Question: I can use the module resolver with Javascript without any problem. Actually I can use it with Typescript without problem on runtime but on developing part I could not find the solution of 'Cannot find module or its corresponding type declerations' problem.
I'm looking for an answer which part am I doing it wrong?
Here are the files:
'''
{
"presets": ["module:metro-react-native-babel-preset"],
"plugins": [
[
"module-resolver",
{
"root": ["./src"],
"alias": [
{ "@shared-components": "./shared/components" },
{ "@shared-constants": "./shared/constants" },
{ "@shared-theme": "./shared/theme" },
{ "@font-size": "./shared/theme/font-size" },
{ "@api": "./services/api/index" },
{ "@fonts": "./shared/theme/fonts/index" },
{ "@colors": "./shared/theme/colors" },
{ "@theme": "./shared/theme/index" },
{ "@services": "./services" },
{ "@screens": "./screens" },
{ "@utils": "./utils/" },
{ "@assets": "./assets/" }
],
"extensions": [".js", ".jsx", ".ts", ".tsx"]
}
]
]
}
'''
'''
{
"compilerOptions": {
"target": "esnext",
"module": "esnext",
"lib": ["esnext"],
"allowJs": true,
"jsx": "react-native",
"noEmit": true,
"isolatedModules": true,
"strict": true,
"moduleResolution": "node",
"allowSyntheticDefaultImports": true,
"esModuleInterop": true,
// ? Custom ones
"skipLibCheck": true,
"resolveJsonModule": true,
"noImplicitAny": true,
"strictNullChecks": true,
"strictFunctionTypes": true,
"strictPropertyInitialization": true,
"noImplicitThis": true,
"alwaysStrict": true,
"noUnusedLocals": true,
"noUnusedParameters": true,
"noImplicitReturns": true,
"noFallthroughCasesInSwitch": true,
"forceConsistentCasingInFileNames": true,
// ? Babel Plugin Module Resolver
"baseUrl": "./src",
"paths": {
"@shared-components": ["./shared/components"],
"@shared-constants": ["./shared/constants"],
"@shared-theme": ["./shared/theme"],
"@font-size": ["./shared/theme/font-size"],
"@api": ["./services/api/index"],
"@fonts": ["./shared/theme/fonts/index"],
"@colors": ["./shared/theme/colors"],
"@theme": ["./shared/theme/index"],
"@services": ["./services"],
"@screens": ["./screens"],
"@utils": ["./utils/"],
"@assets": ["./assets/"]
}
},
"exclude": [
"node_modules",
"babel.config.js",
"metro.config.js",
"jest.config.js"
]
}
'''
## Usage in .tsx file
'''
import HomeScreen from "@screens/home/HomeScreen";
import SearchScreen from "@screens/search/SearchScreen";
import DetailScreen from "@screens/detail/DetailScreen";
'''
The error

Thank you for the helping :)
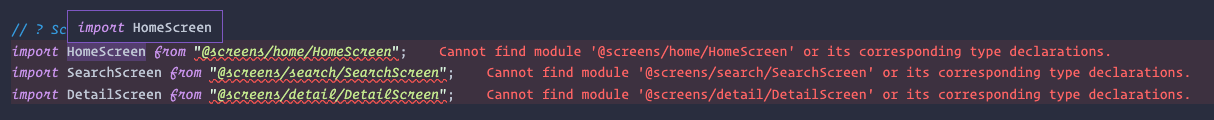
Answer: The way of mapping 'paths' in your configuration doesn't look right. The right one is supposed to be:
'''
paths": {
"@screens/*": ["./screens/*"], // You need to specify prefix '/*' as well
// others ...
}
'''